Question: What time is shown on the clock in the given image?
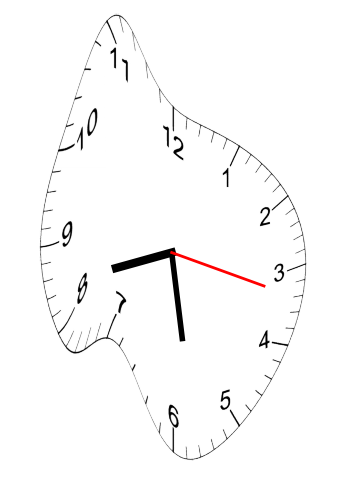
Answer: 08:28:17